Question: I have a table with 3 days of data (about 4000 rows). The 3 sets of data are all from a 30 minutes session. I want to have the start and ending time of each session.
I currently use this SQL, but it's quite slow (even with only 4000 records). The datetime table is indexed, but I think the index is not properly used because of the conversion from datetime to date.
The tablelayout is fixed, so I cannot change any part of that. The query takes about 20 seconds to run.. (and every day longer and longer). Anyone have some good tips to make it faster?
'''
select distinct
date(a.datetime) datetime,
(select max(b.datetime) from bike b where date(b.datetime) = date(a.datetime)),
(select min(c.datetime) from bike c where date(c.datetime) = date(a.datetime))
from bike a
'''

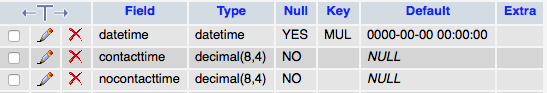
Answer: Maybe I'm missing something, but...
Isn't the result returned by the OP query equivalent to the result from this query:
'''
SELECT DATE(a.datetime) AS datetime
, MAX(a.datetime) AS max_datetime
, MIN(a.datetime) AS min_datetime
FROM bike a
GROUP BY DATE(a.datetime)
'''